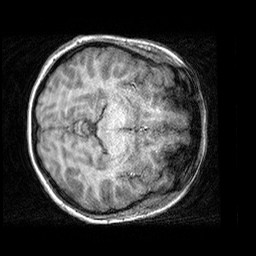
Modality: T1w
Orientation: axial
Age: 19
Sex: female
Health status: healthy
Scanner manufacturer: siemens
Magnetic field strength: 3 T
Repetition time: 2.3 s
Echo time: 0.00303 s